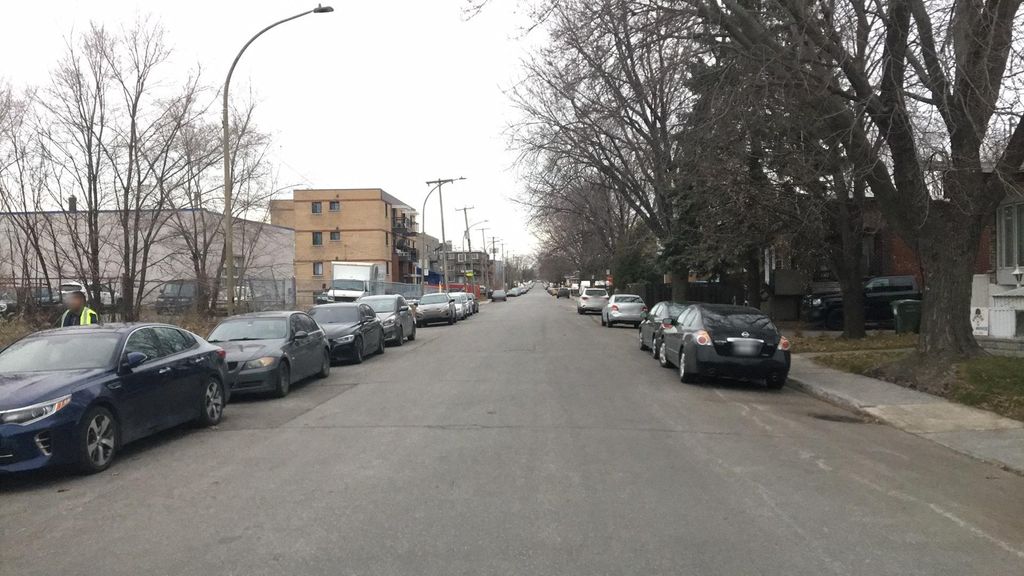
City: montreal